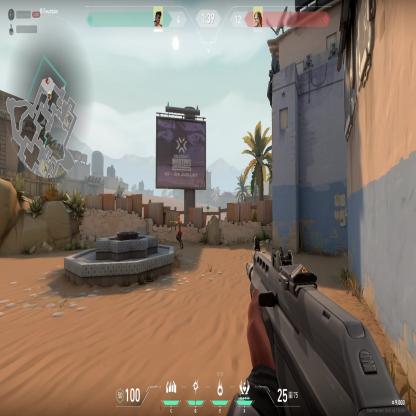
Label: enemy